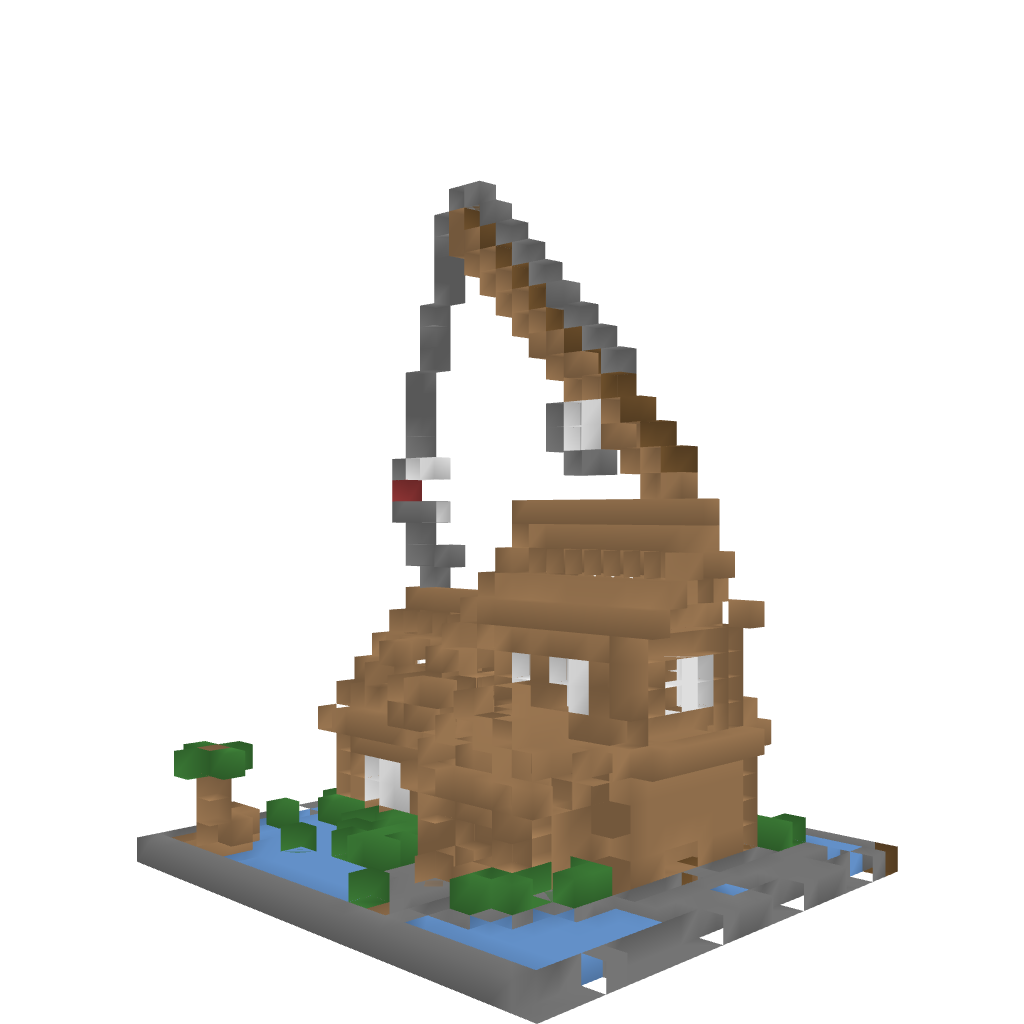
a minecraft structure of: Fishing lodge high quality